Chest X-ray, PA view. Patient: 55 years old, sex F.
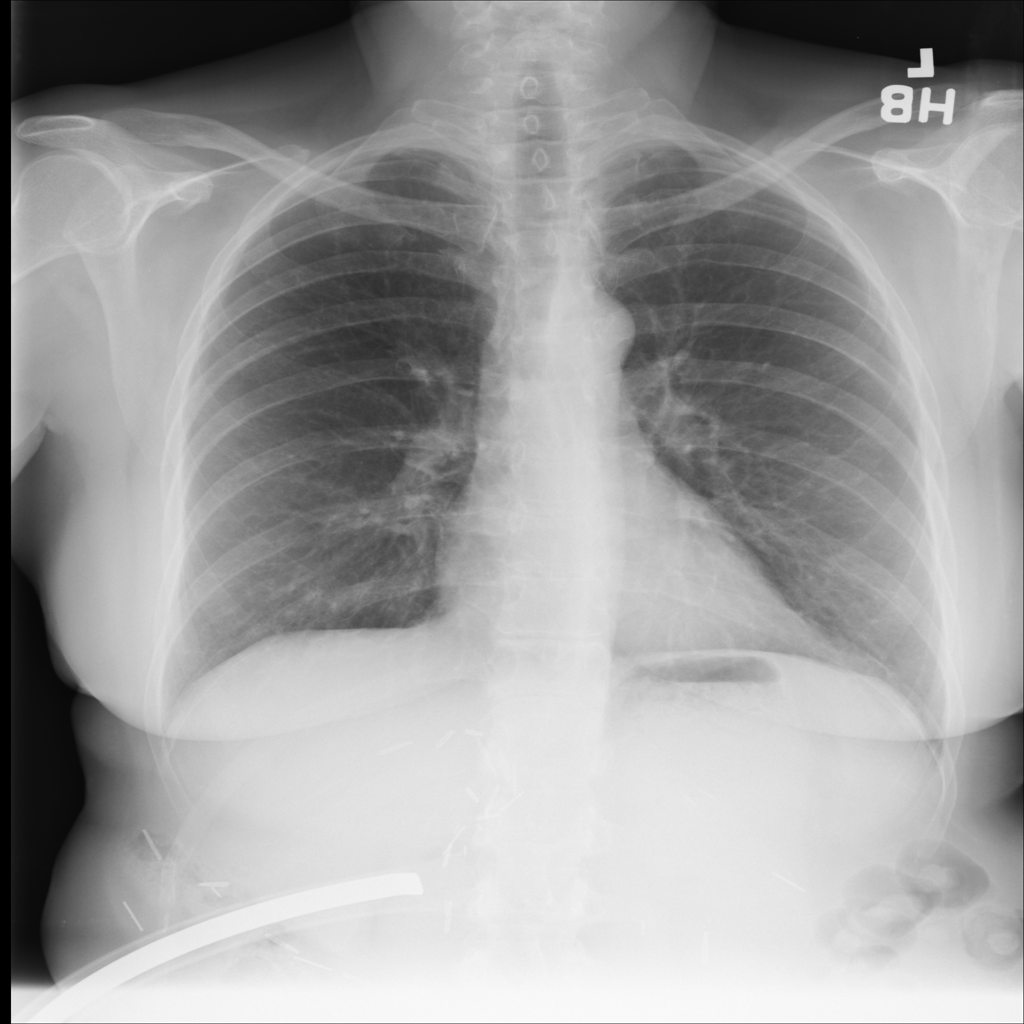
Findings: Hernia